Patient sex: M
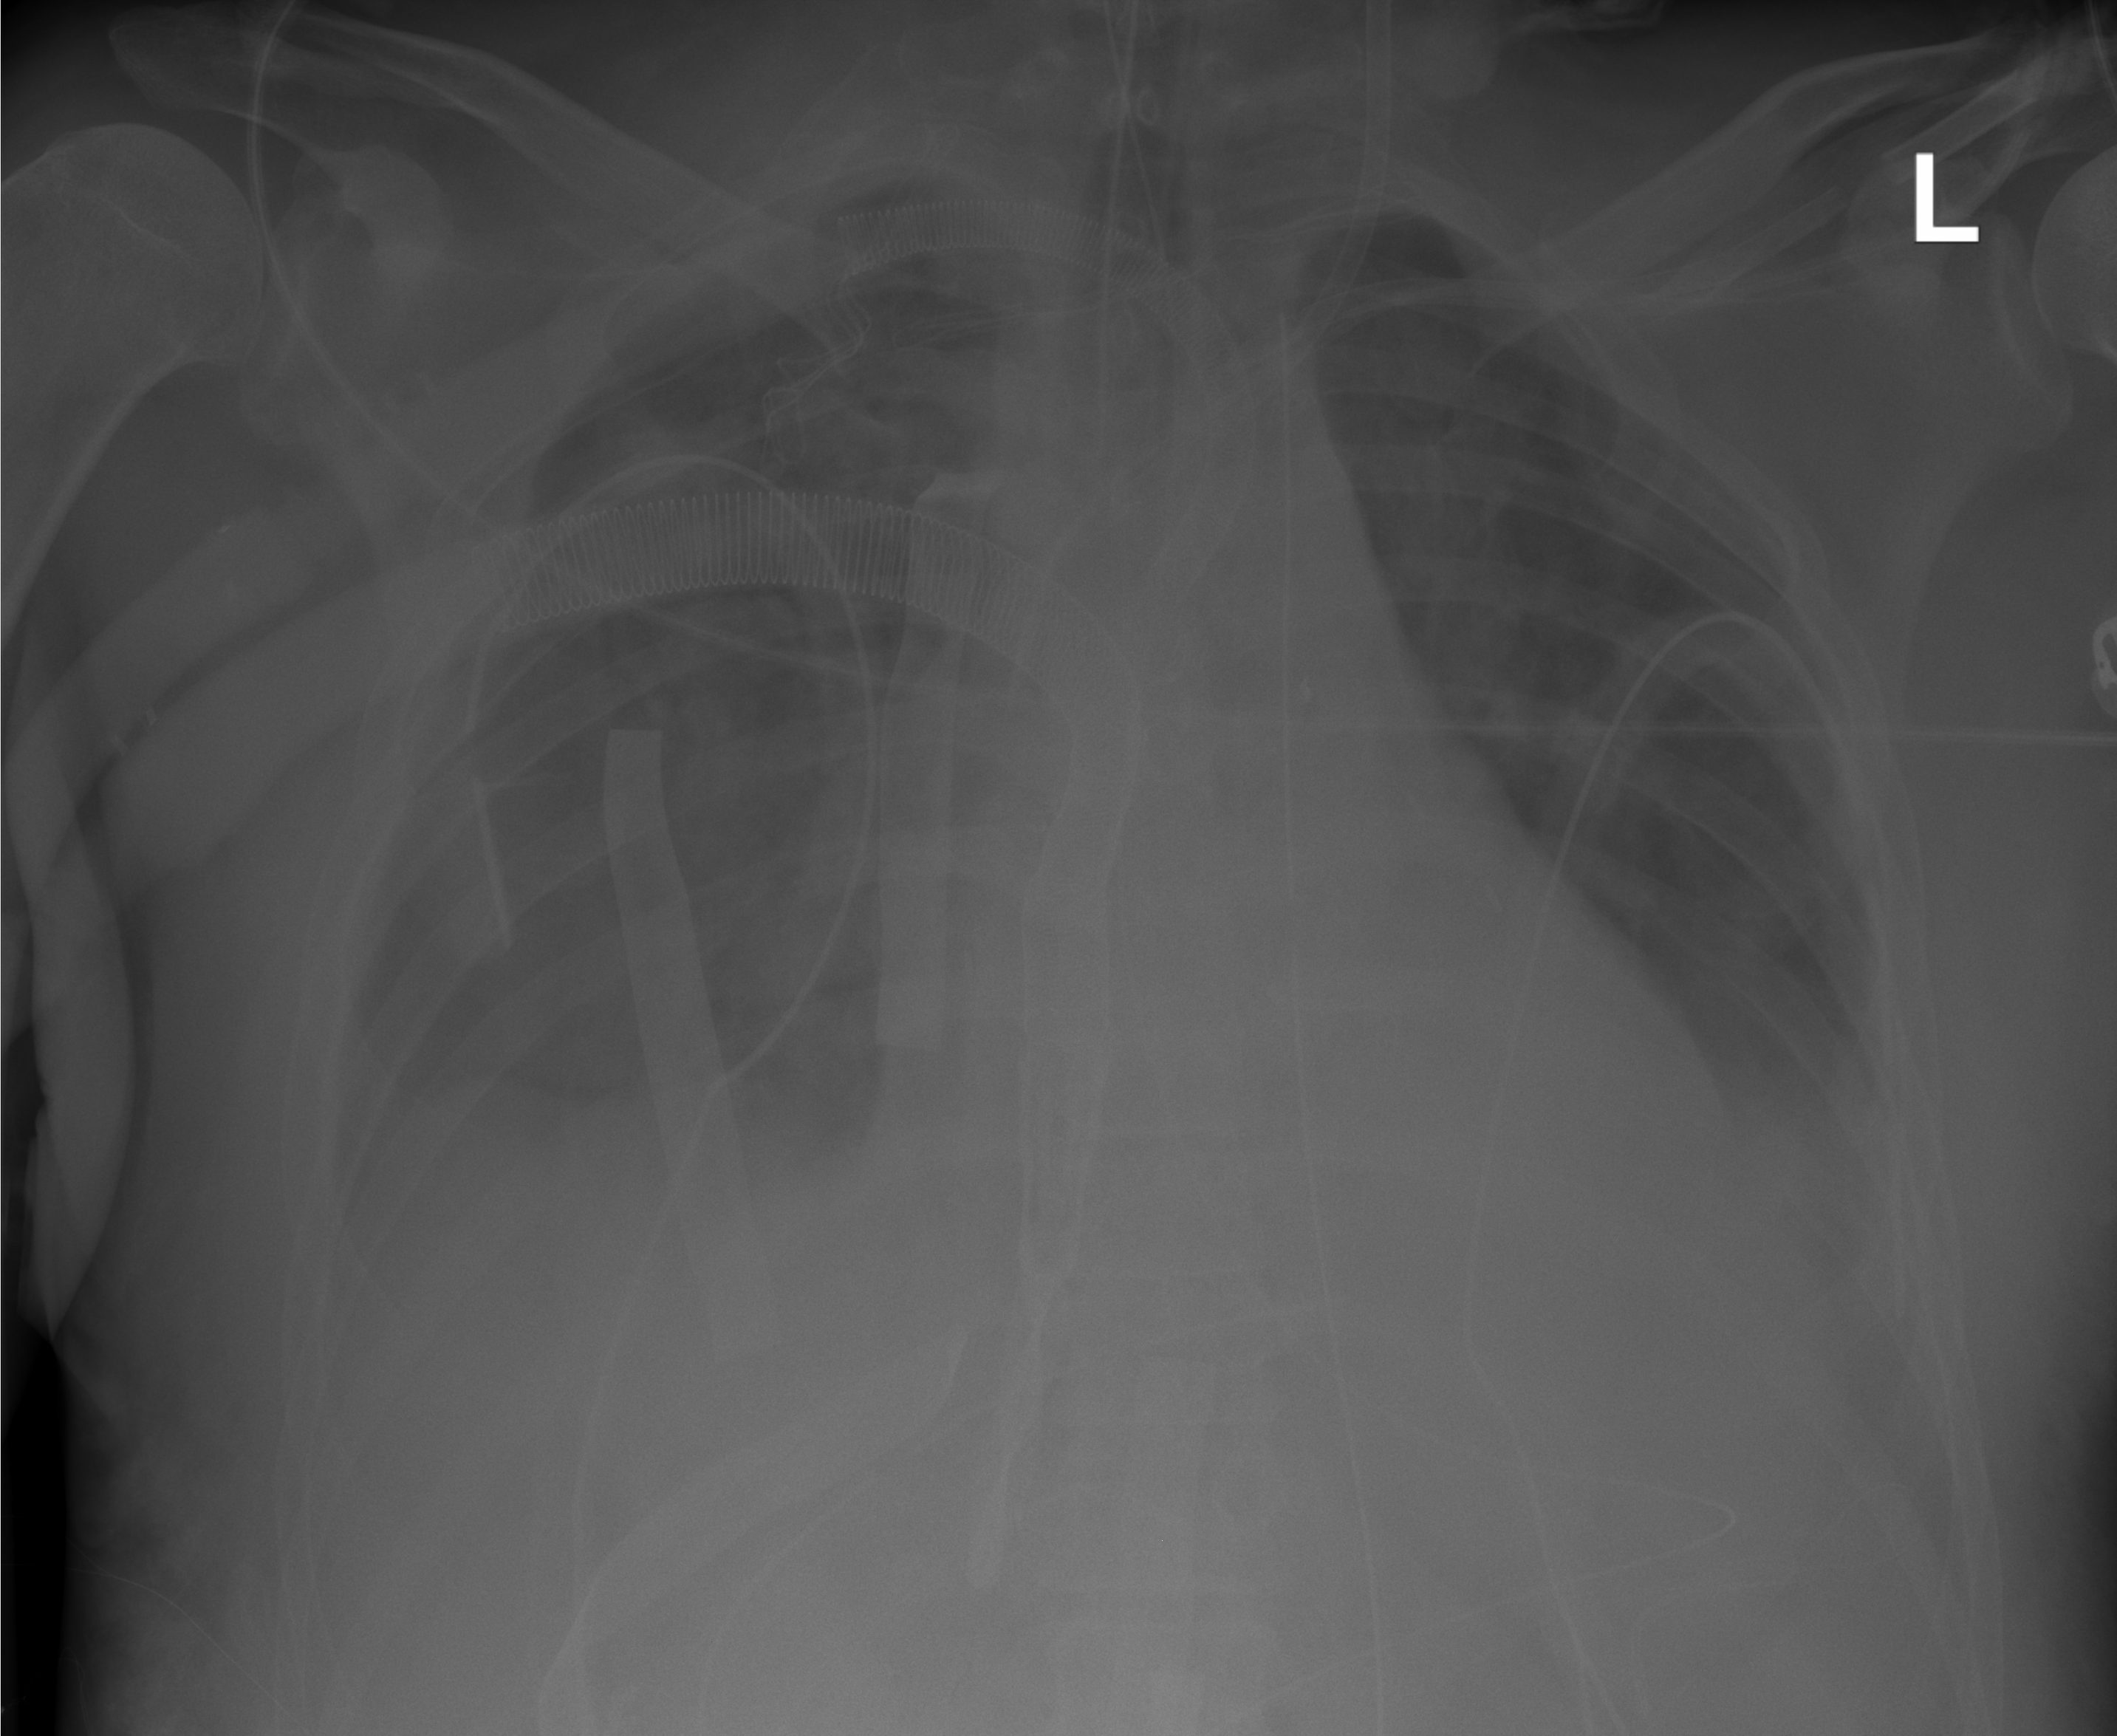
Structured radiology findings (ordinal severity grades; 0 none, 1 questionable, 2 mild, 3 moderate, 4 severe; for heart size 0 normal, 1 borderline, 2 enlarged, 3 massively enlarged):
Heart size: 1
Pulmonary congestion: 1
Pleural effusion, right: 2
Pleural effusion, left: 2
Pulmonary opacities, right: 0
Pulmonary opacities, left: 0
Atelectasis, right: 2
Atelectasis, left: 2